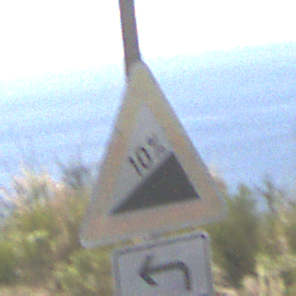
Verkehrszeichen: Steigung10
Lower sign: RichtungsangabeDurchPfeile2
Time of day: MorningAfternoon
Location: Outdoor (RoadRail)
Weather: PartlyCloudy
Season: NotSpecified
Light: Natural